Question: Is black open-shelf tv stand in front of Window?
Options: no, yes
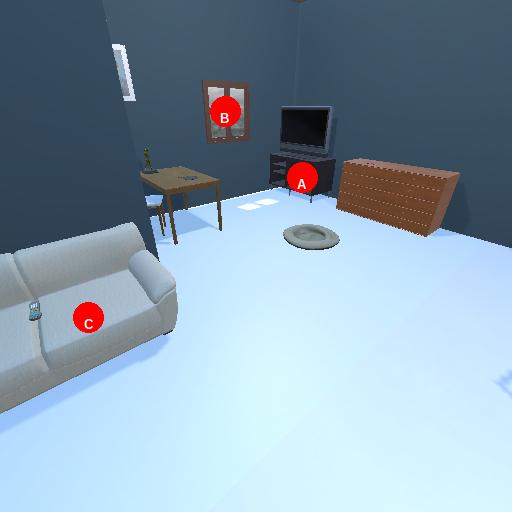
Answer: no